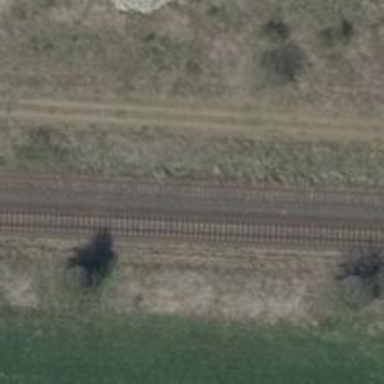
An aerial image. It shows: Railway signal.